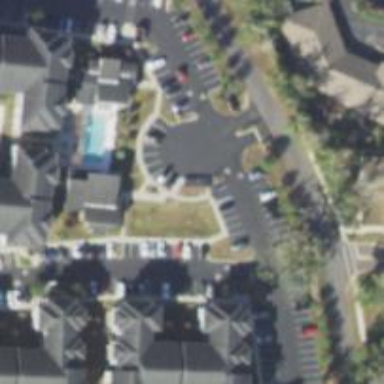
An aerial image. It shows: Parking space.